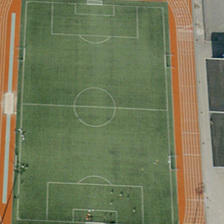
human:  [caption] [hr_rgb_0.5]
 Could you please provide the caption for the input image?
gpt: a football field is in a playground .

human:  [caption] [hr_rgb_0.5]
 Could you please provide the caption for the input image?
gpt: a football field is in a playground .

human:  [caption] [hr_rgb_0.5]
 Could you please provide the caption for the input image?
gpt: a football field is in a playground .

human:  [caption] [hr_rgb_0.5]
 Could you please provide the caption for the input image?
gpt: a football field is in a playground .

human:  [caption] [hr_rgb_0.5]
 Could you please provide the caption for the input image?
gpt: a football field is in a playground .